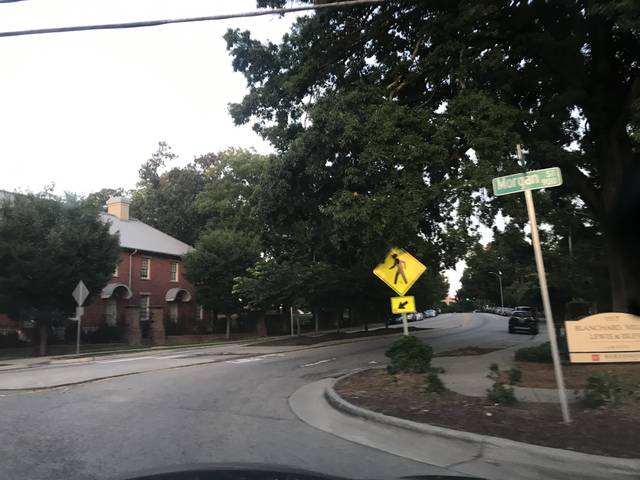
Region: United States
Coordinates: 35.783, -78.655